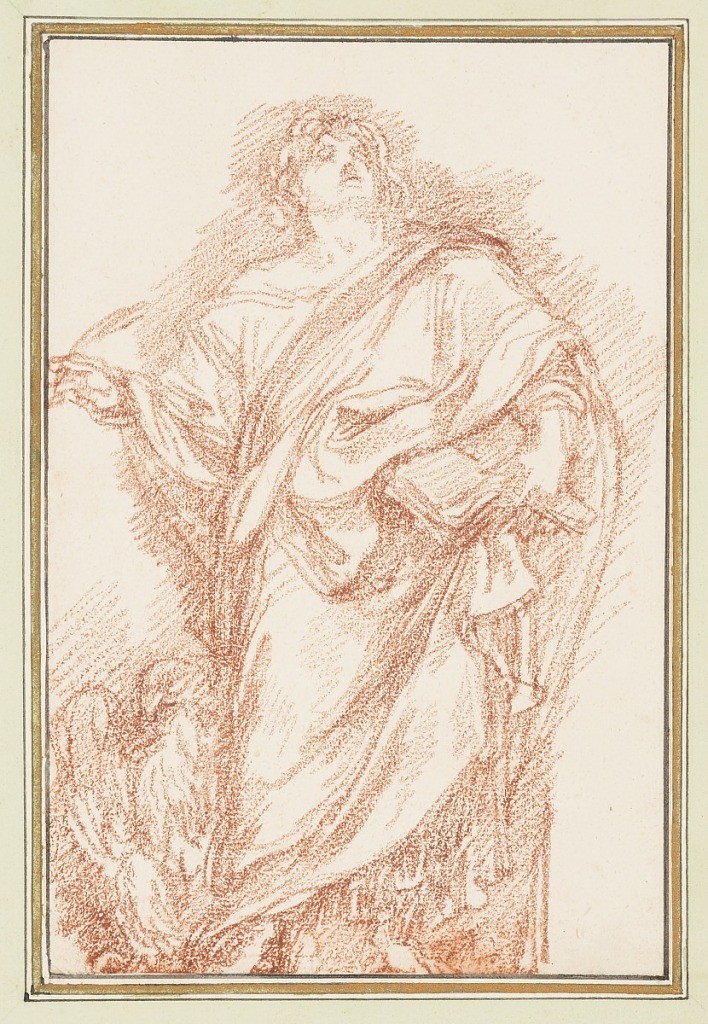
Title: St. John from St. John Lateran's Basilica
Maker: Camillo Rusconi
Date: ca. 1759–70
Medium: Red chalk on paper
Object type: Drawing
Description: Drawing after statue by Camillo Rusconi of St. John the Baptist from St. John Lateran's Basilica (S. Giovanni in Laterano). St. John's head is tilted upward. He holds an open book against his body in his left hand and holds a quill in his right. A large eagle is at his right.